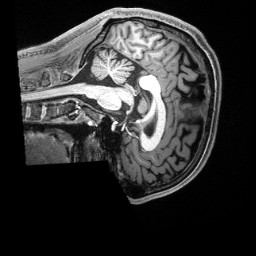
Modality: T1w
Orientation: sagittal
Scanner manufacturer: siemens
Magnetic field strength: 3 T
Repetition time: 2.5 s
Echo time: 0.00231 s